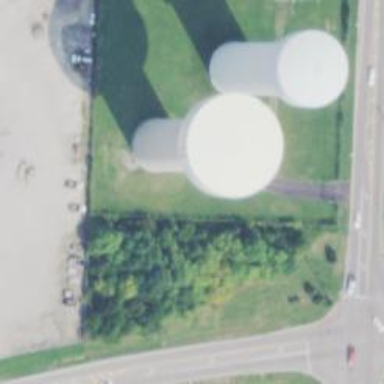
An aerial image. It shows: Water tower that is man-made.